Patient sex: F
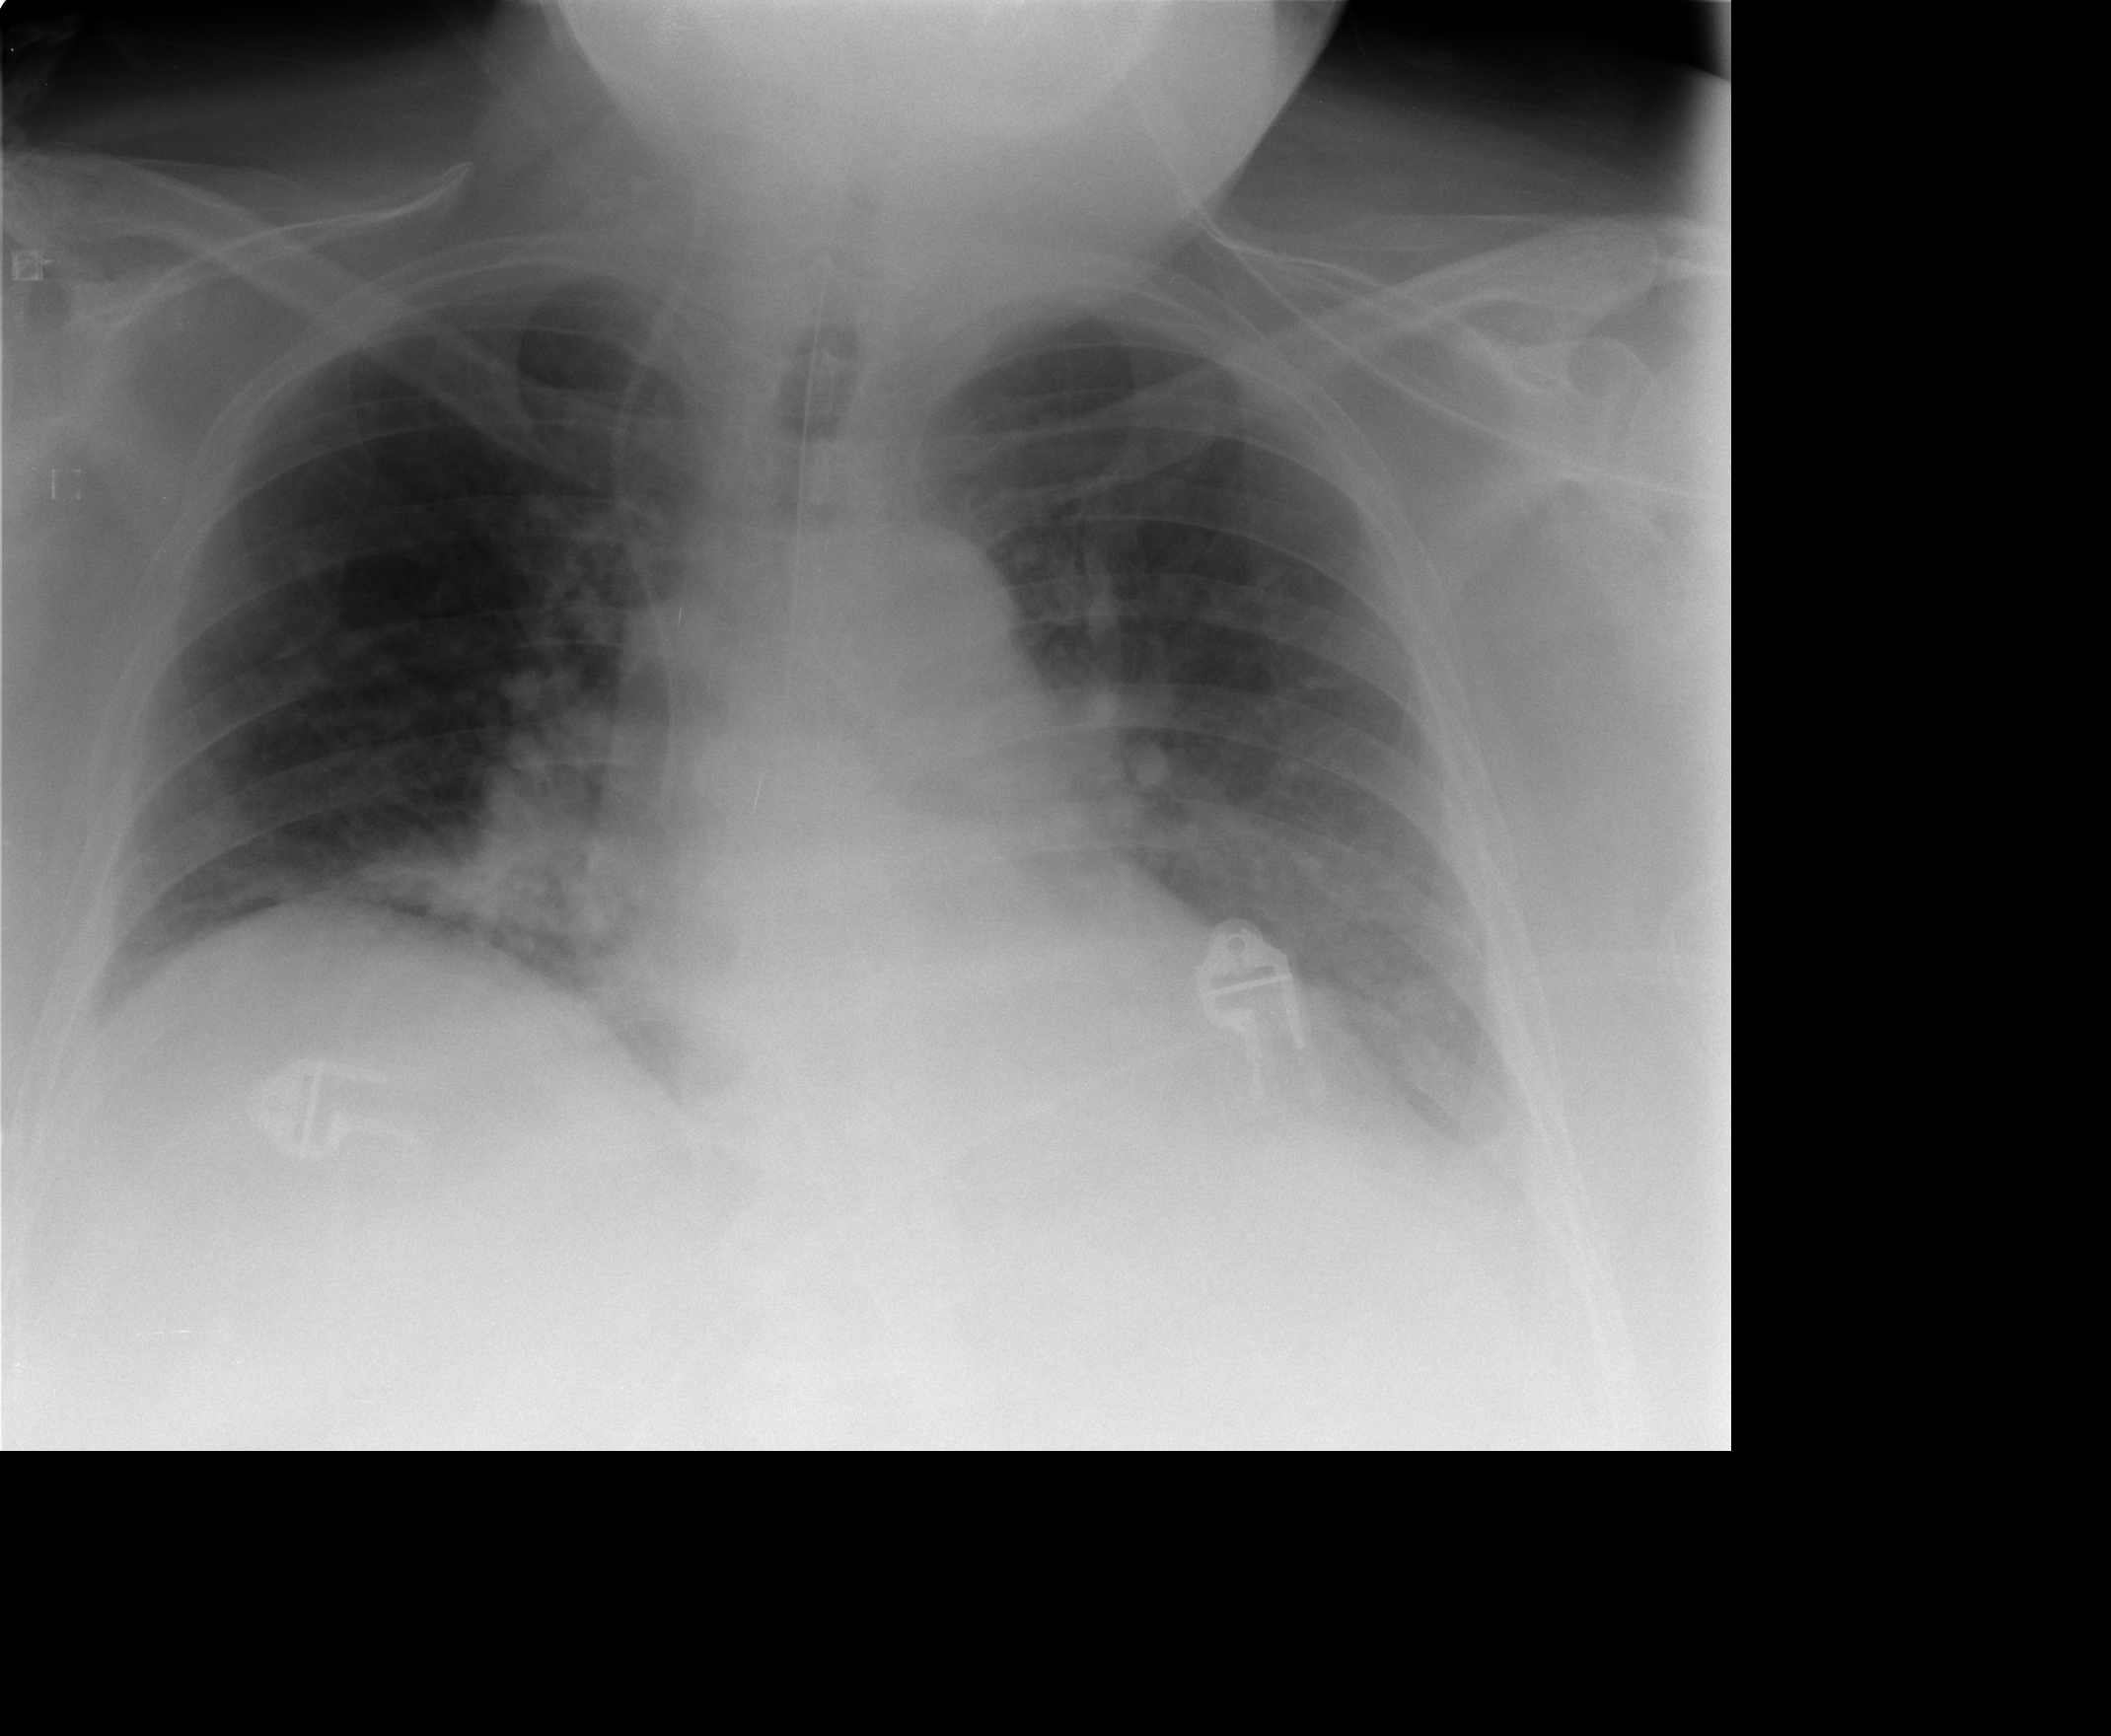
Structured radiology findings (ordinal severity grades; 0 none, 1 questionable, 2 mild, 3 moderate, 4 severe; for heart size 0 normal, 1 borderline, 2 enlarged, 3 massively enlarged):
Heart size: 2
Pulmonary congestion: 3
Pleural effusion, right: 1
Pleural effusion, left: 2
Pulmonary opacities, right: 2
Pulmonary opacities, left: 1
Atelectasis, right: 2
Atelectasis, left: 1